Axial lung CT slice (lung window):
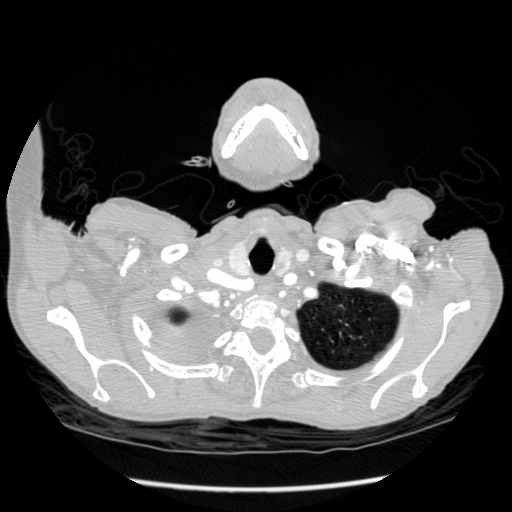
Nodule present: no